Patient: sex M, age 32
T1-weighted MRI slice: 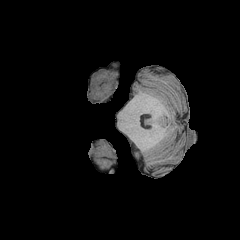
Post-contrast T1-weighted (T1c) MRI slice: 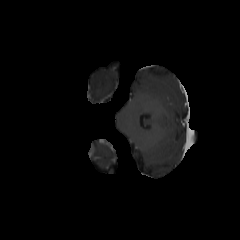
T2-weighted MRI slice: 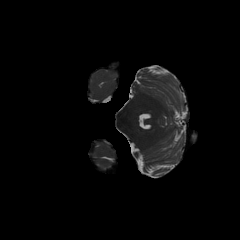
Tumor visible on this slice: no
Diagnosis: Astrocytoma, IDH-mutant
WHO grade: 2